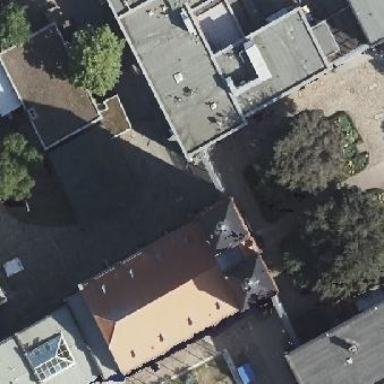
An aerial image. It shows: Gabled building.